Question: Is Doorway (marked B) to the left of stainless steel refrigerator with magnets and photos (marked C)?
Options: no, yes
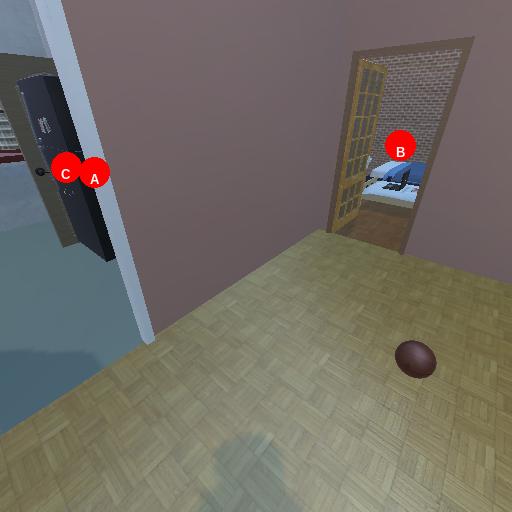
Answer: no